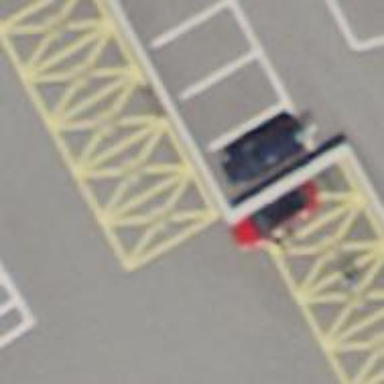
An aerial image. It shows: Charging station.